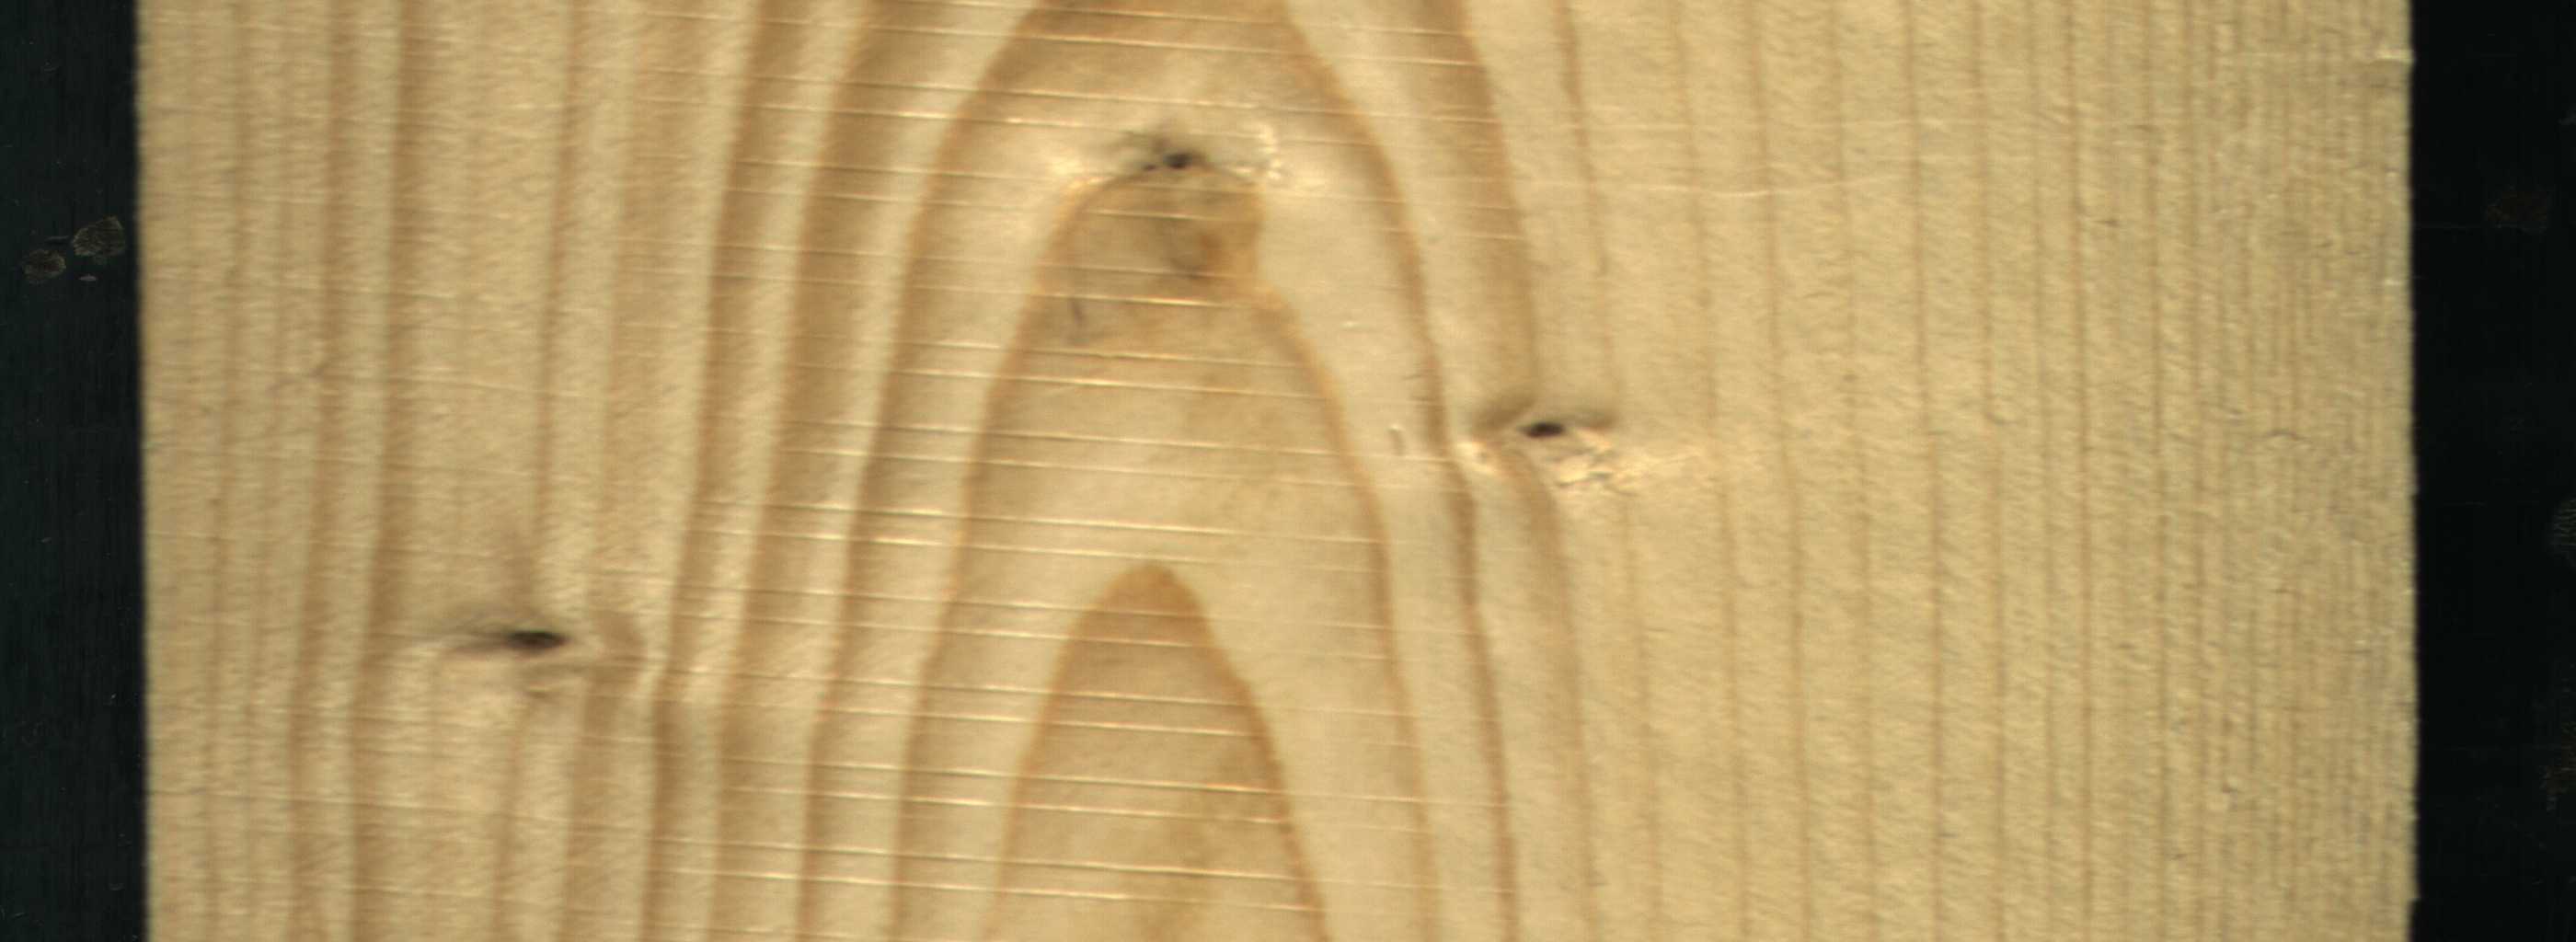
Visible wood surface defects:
Dead_Knot
Dead_Knot